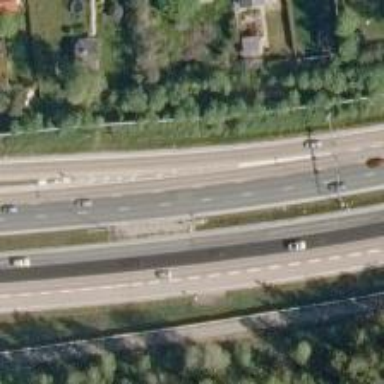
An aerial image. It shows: Asphalt trunk link road.